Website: home-depot
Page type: customer-info-address
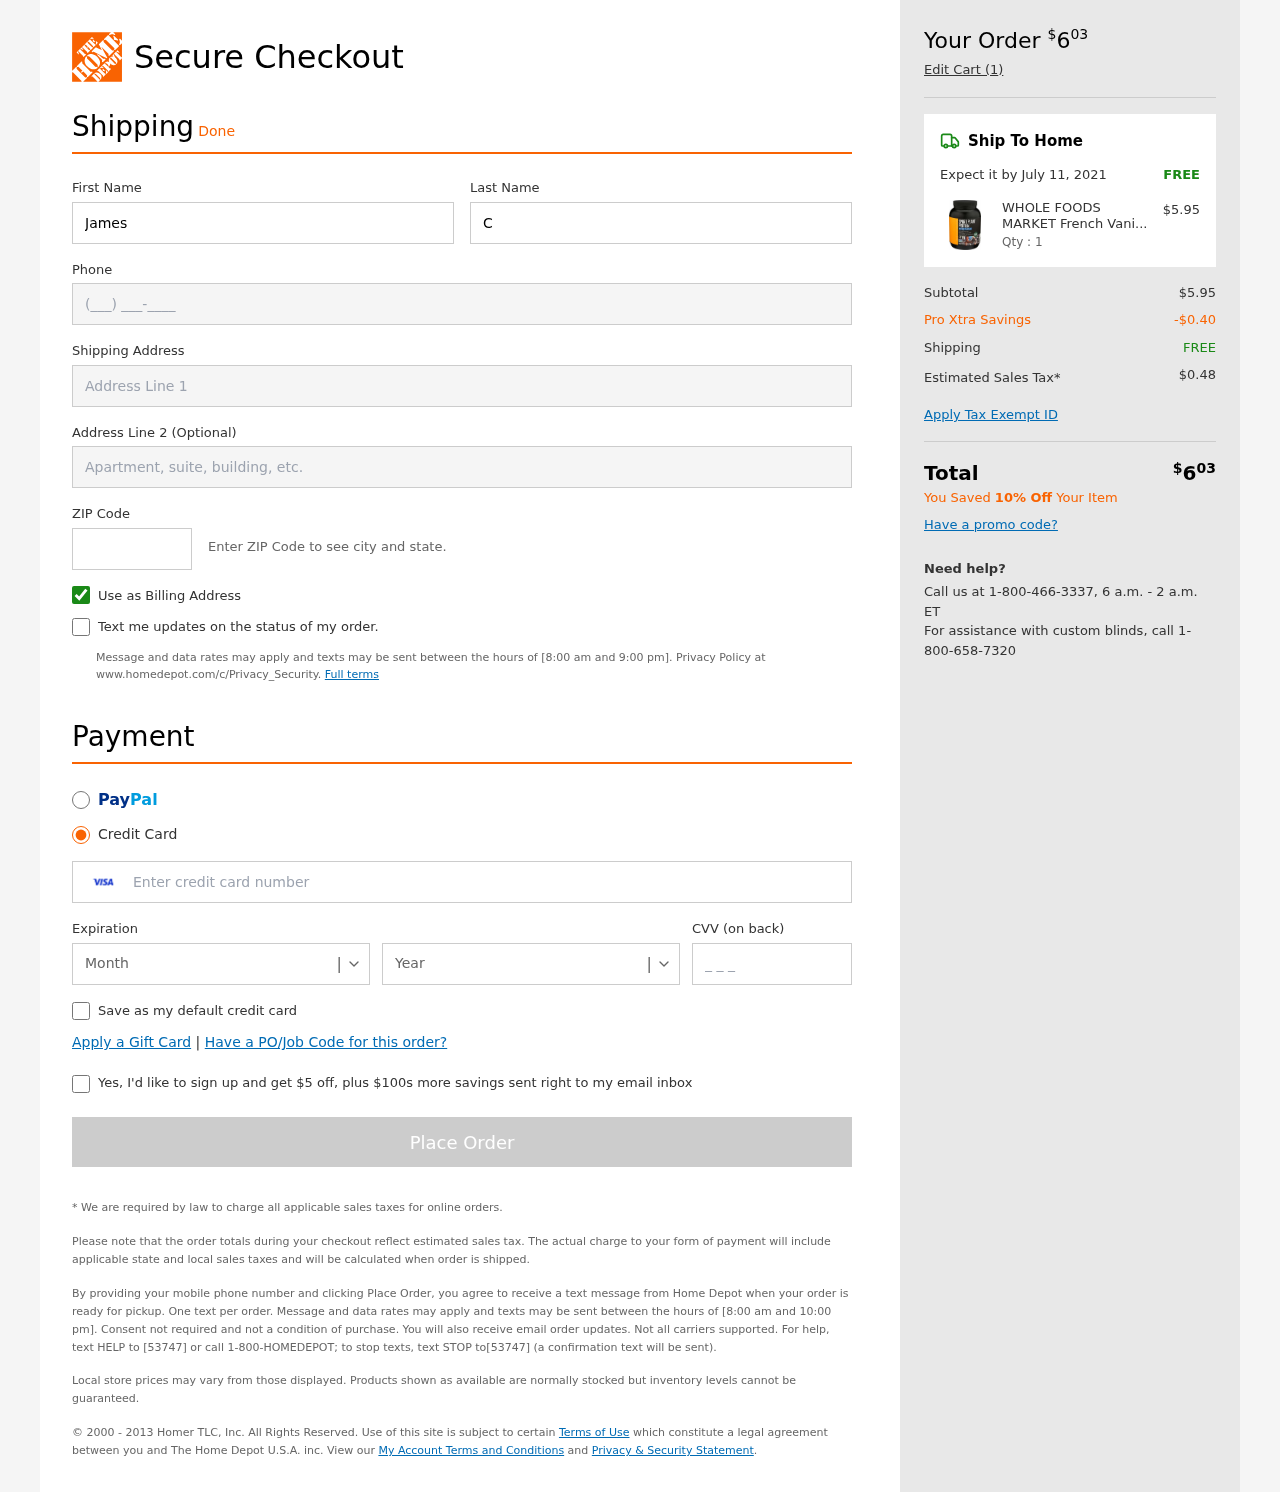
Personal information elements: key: PII_CARD_CVV
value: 704
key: PII_CARD_EXPIRY_MONTH
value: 03
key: PII_CARD_EXPIRY_YEAR
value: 29
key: PII_CARD_NUMBER
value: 4873 8775 8333 6471
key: PII_FIRSTNAME
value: James
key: PII_LASTNAME
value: Cobb
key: PII_PHONE
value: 2964906764
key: PII_POSTCODE
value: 16869
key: PII_STREET
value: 55996 Taylor Manors
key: PII_STREET2
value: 4471 Brittany Underpass
Product elements: key: PRODUCT1_NAME
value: WHOLE FOODS MARKET French Vanilla Plant Protein Shake, 33 OZ
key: PRODUCT1_PRICE
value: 5.95
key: PRODUCT1_QUANTITY
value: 1
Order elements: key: ORDER_TOTAL
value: $603
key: ORDER_NUM_ITEMS
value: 1
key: ORDER_DELIVERY_DATE
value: July 11, 2021
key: ORDER_SHIPPING_COST
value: FREE
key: ORDER_SUBTOTAL
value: $5.95
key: ORDER_DISCOUNT
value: -$0.40
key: ORDER_SHIPPING_COST2
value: FREE
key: ORDER_TAX
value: $0.48
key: ORDER_TOTAL2
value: $603
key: ORDER_SAVINGS_MESSAGE
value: You Saved 10% Off Your Item